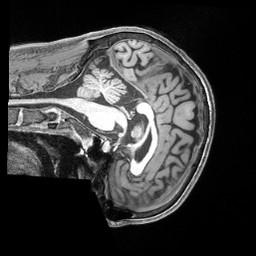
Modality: T1w
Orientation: sagittal
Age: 40
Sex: male
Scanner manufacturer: siemens
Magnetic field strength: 3 T
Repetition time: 2.4 s
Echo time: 0.00228 s